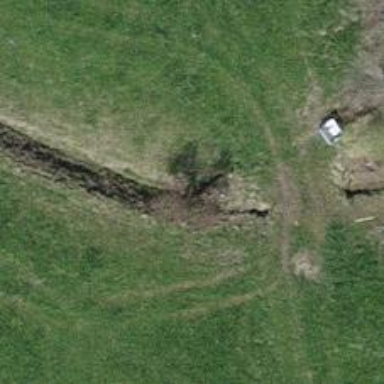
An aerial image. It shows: Ditch in the surroundings.